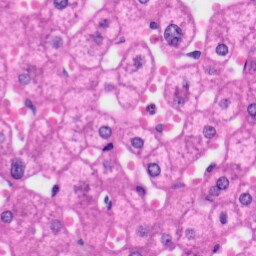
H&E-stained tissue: Liver